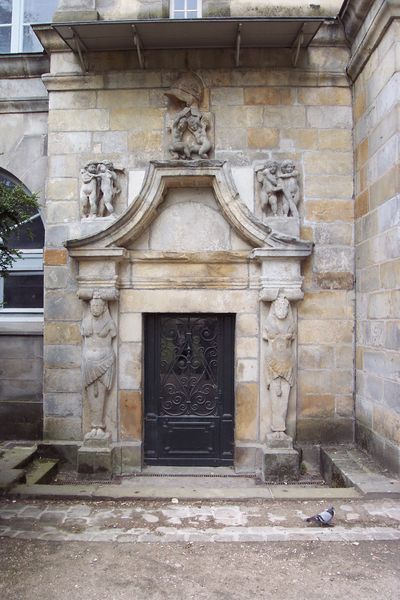
Titel: Schloss Fontainebleau unter Franz I.
Künstler: Gilles Le Breton
Standort: Fontainebleau, Schloss (EU - F)
Schlagwörter: fenster, frau, schwarz, säulen, tür, dach, gebäude, muster, wand, architektur, stein, steine, taube, kinder, engel, skulptur, statue, relief, rahmung, bogen, fassade, mauer, ziegel, türe, figuren, treppe, stufe, tor, foto, erker, pflastersteine, helm, fries, portal, rustika, sims, ziegelsteine, glocke, statuen, sandstein, eingan, putten, mamor, ägyptisch, ägypten, ägypter, tympanon, potal, tüt, ägypthen, plasterstein